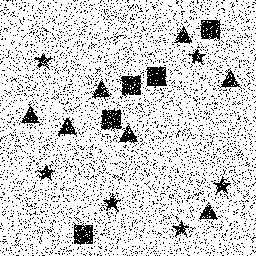
Squares: 5
Triangles: 7
Stars: 6
Total shapes: 18